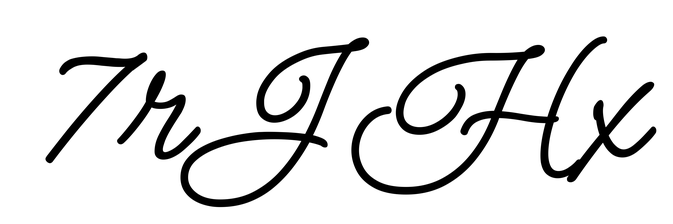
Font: MeowScript-Regular